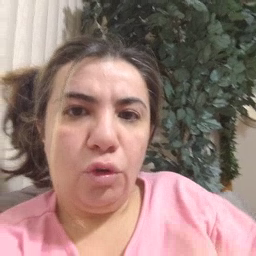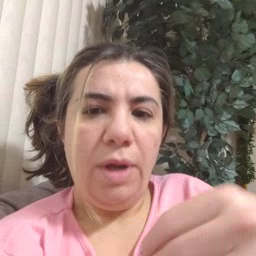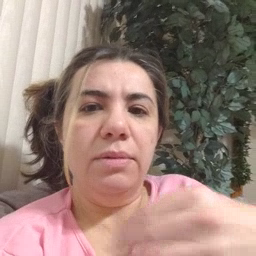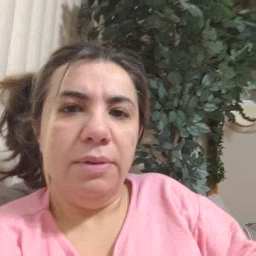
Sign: white